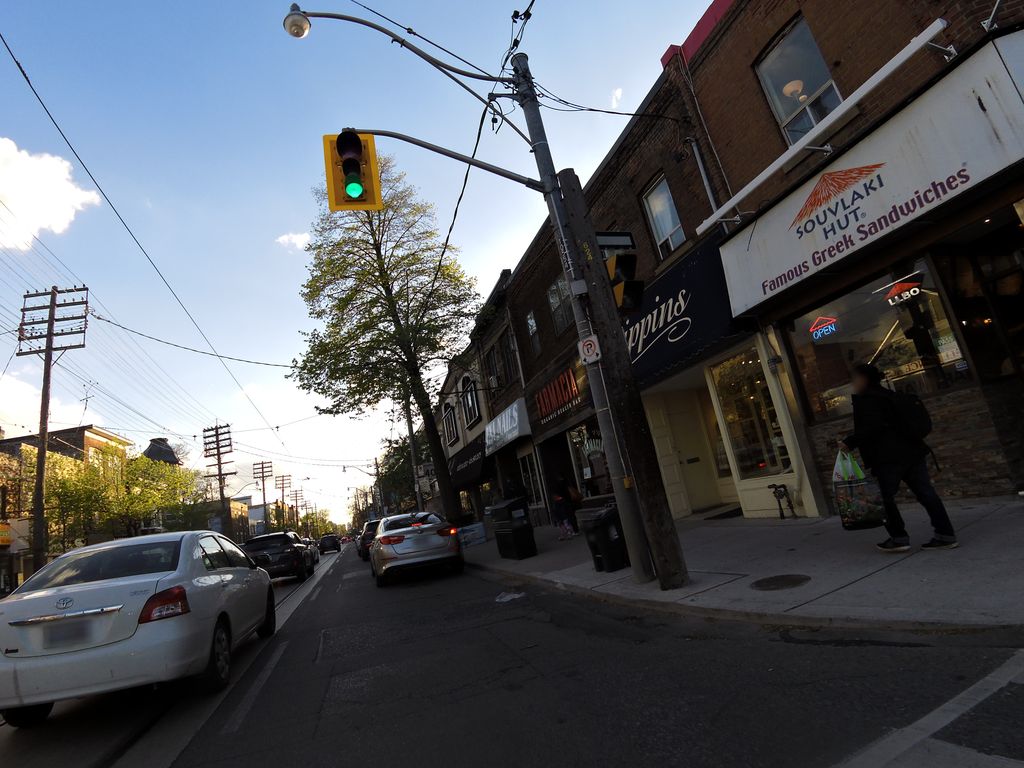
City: toronto